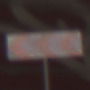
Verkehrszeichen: RichtungstafelnInKurvenGrossRechts
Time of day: MorningAfternoon
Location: Outdoor (Urban)
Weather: Clear
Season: NotSpecified
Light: Natural